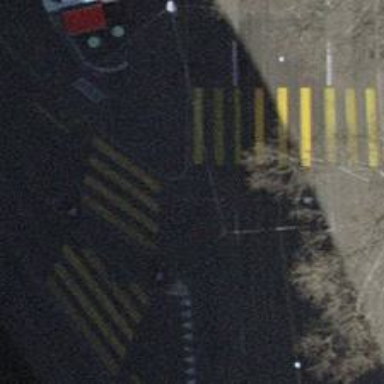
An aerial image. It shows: Kerb barrier.